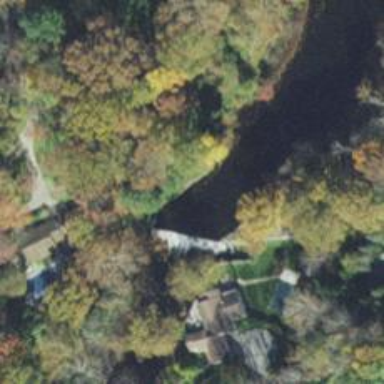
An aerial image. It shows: Weir along the waterway.